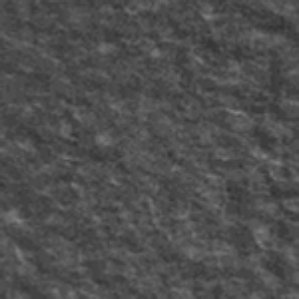
Label: frost